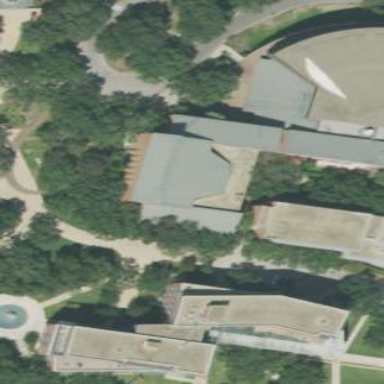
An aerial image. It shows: University building that houses theatre.